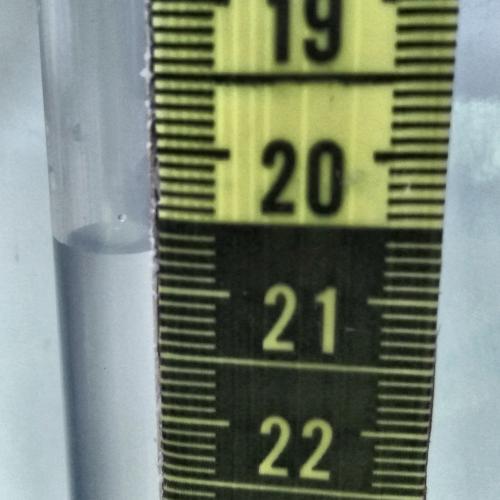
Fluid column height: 20.7 cm